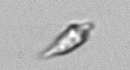
Label: Oxytoxum